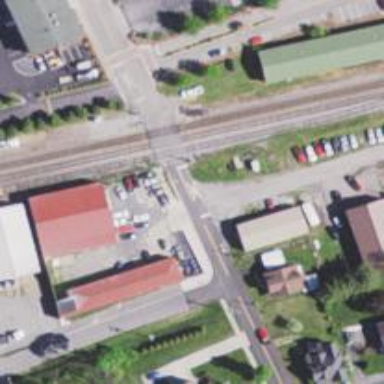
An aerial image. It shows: Railway level crossing.